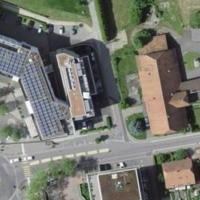
EUNIS habitat code: 54
Species observed at this site:
Populus tremula